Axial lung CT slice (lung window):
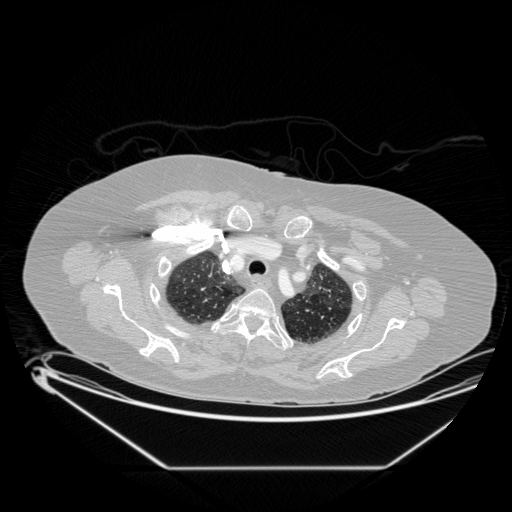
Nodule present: no